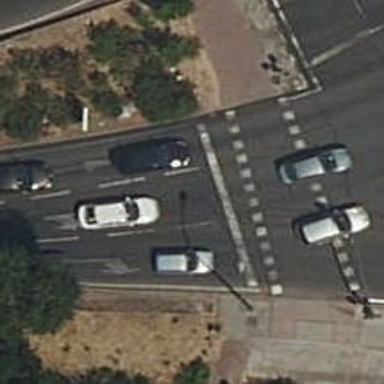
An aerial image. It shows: Road with traffic signals.